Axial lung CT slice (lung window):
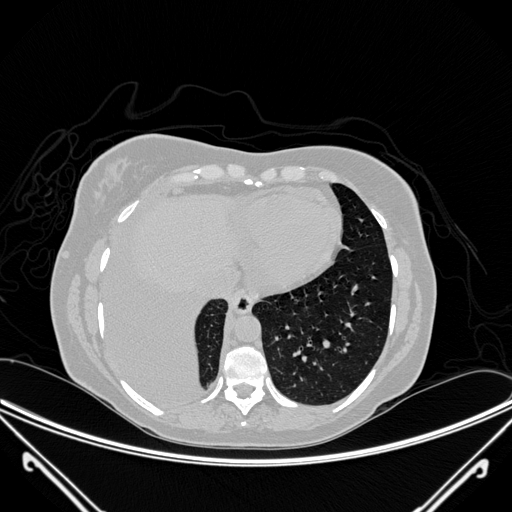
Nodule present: no